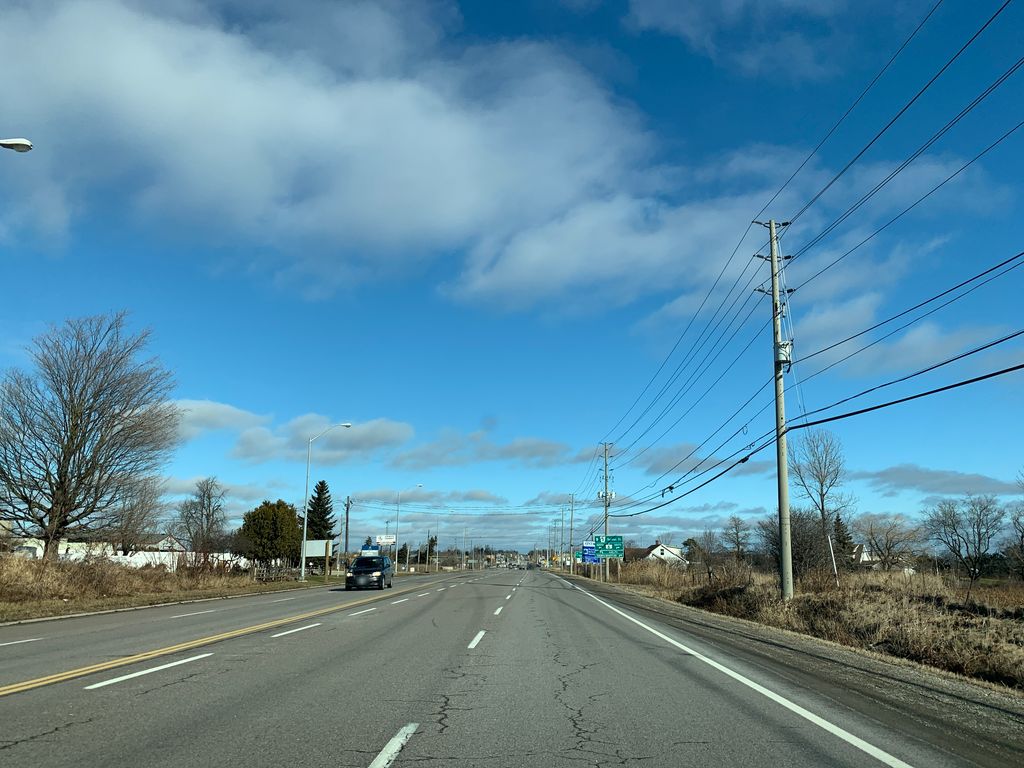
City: hamilton